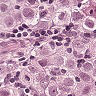
Metastatic tissue present: yes